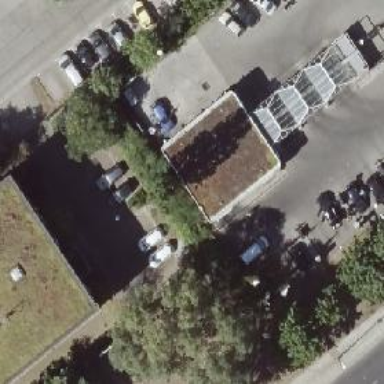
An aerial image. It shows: Building housing car wash facility.